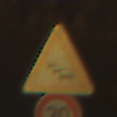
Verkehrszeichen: Stau
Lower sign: Geschwindigkeit30
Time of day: SunriseSunset
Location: Outdoor (RoadRail)
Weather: PartlyCloudy
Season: NotSpecified
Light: Natural